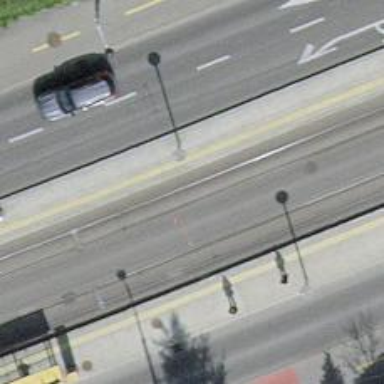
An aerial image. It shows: Tram stop with stop position for public transport.